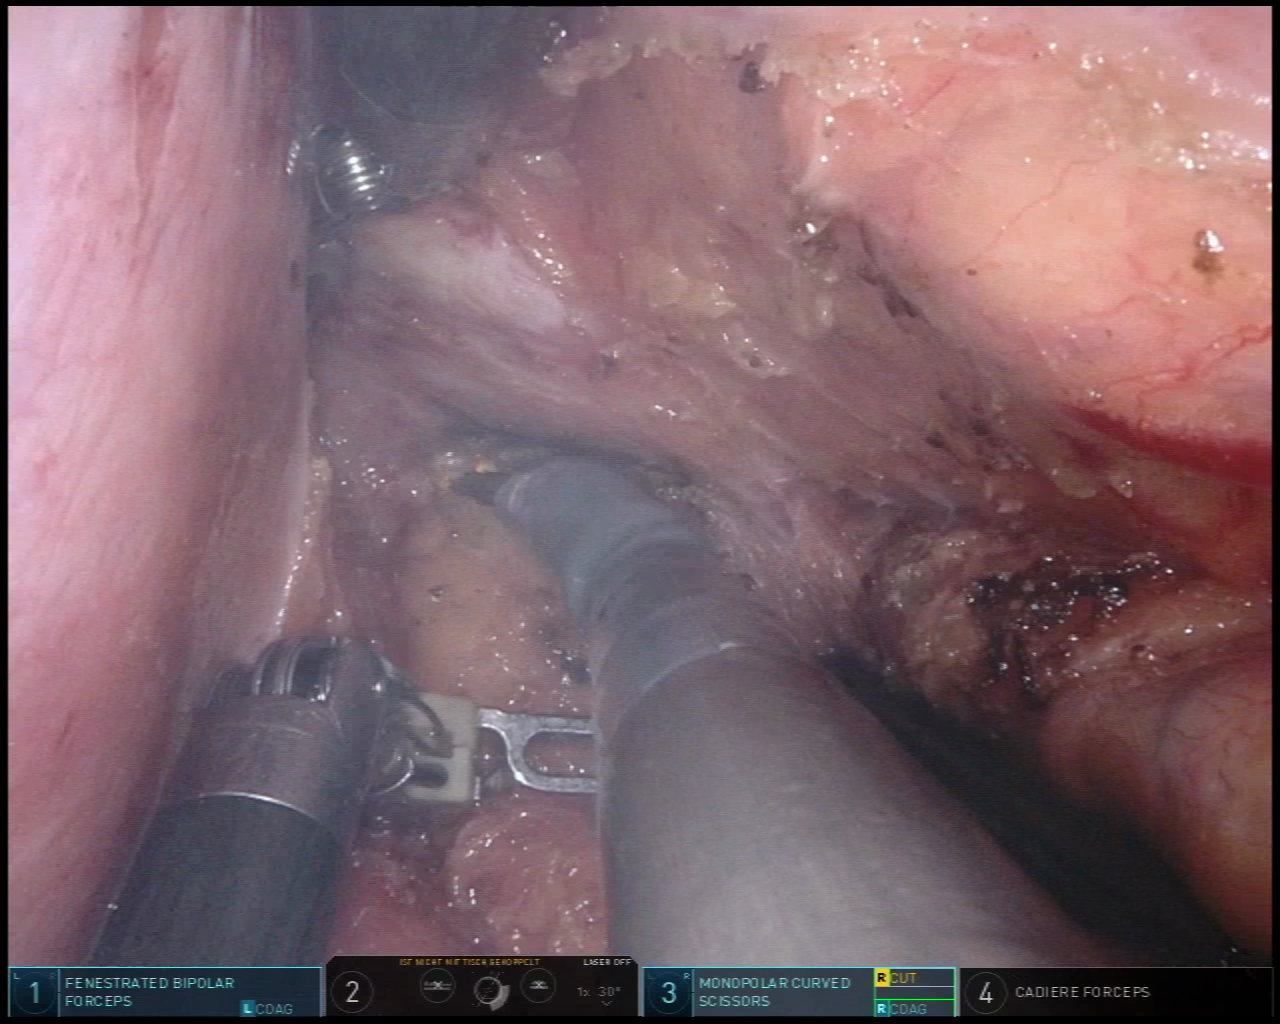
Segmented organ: vesicular_glands
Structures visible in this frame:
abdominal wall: no
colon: no
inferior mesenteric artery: no
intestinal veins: no
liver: no
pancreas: no
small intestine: no
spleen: no
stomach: no
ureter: no
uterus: no
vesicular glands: yes